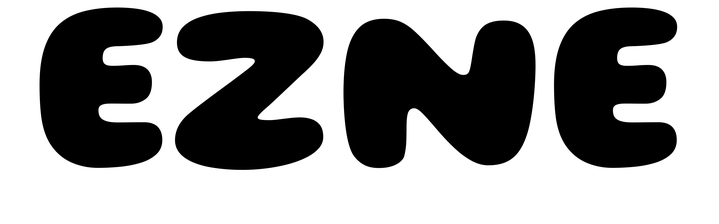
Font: Gluten_ExtraBold